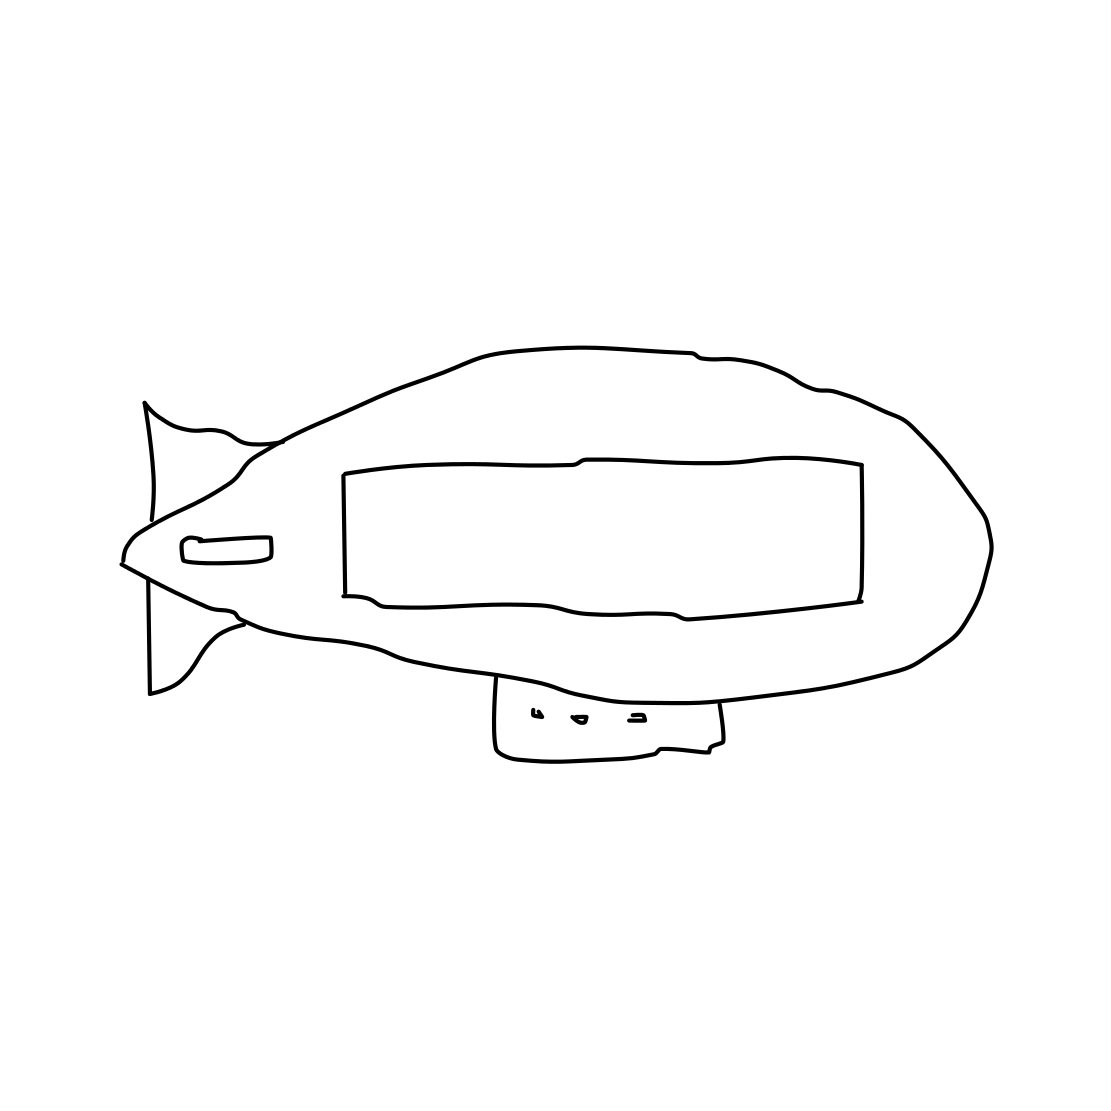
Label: blimp